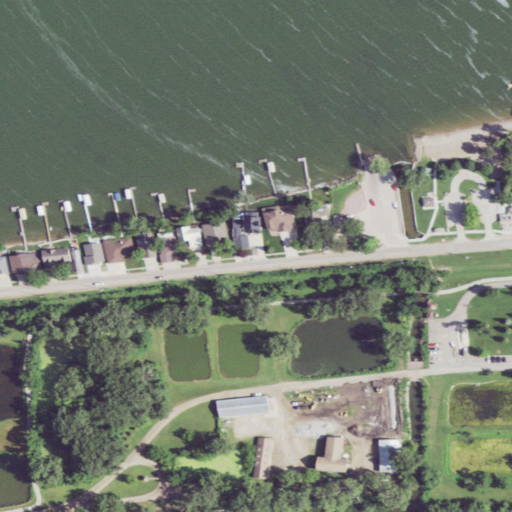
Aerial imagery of beach in Iowa named Ainsworth Beach containing open water, medium intensity development, low intensity development, open development, mixed forest, and herbaceous wetlands